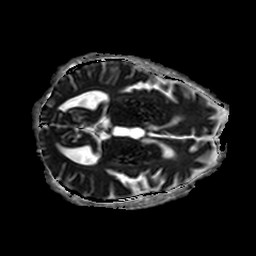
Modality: ADC
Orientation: axial
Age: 59
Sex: male
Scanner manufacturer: philips
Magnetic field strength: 3 T
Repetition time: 3.084 s
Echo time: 0.076 s